Question: I have recently started to convert my react native app and running on Expo so i could test this on my actual android device. I am getting this error above. I have since then running my app using the Expo XDE. I am also running on a windows machine.
The full error message is:

I figured that this has something to do with my index.js, yet here it is
'''
import { AppRegistry } from 'react-native';
import App from './App';
AppRegistry.registerComponent('projectTARA', () => 'App');
'''
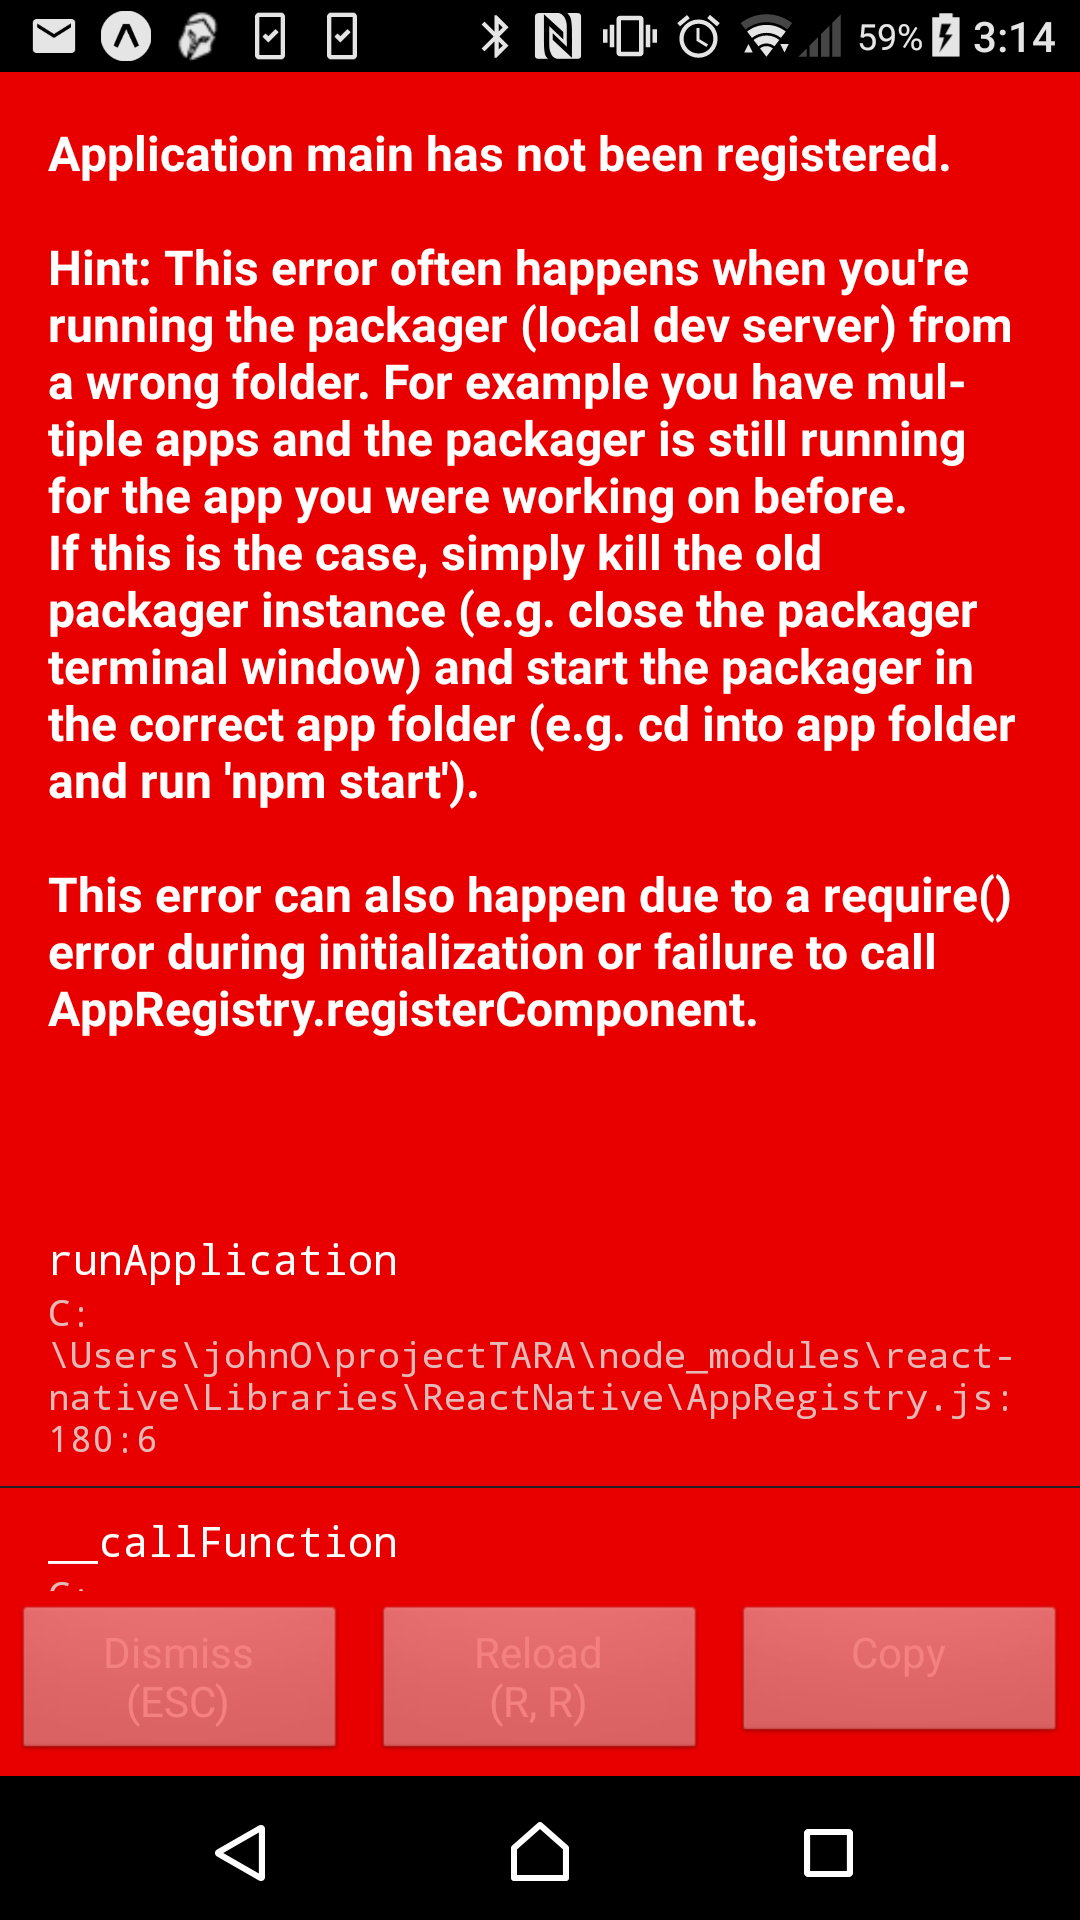
Answer: The following solution worked:
'''
AppRegistry.registerComponent('main',() => App);
'''
Credits: Rishav Kumar